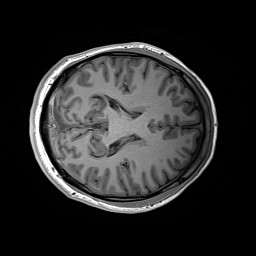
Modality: T1w
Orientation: axial
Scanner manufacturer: siemens
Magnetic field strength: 3 T
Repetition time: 2.2 s
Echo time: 0.00244 s